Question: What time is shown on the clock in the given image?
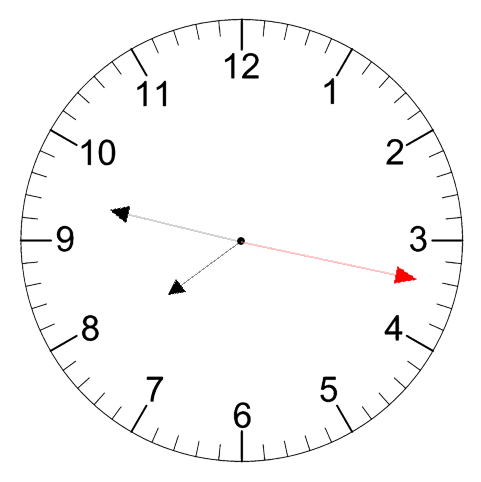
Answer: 07:47:17